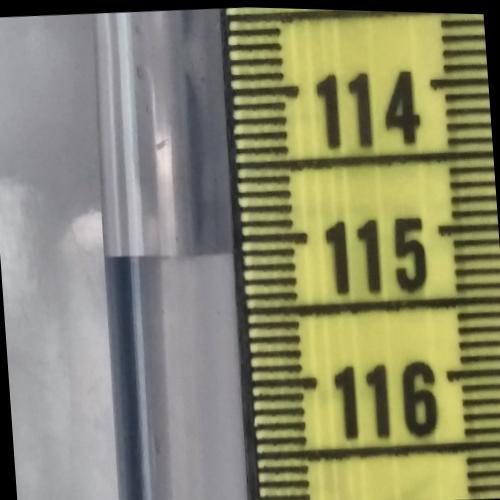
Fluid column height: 115.1 cm